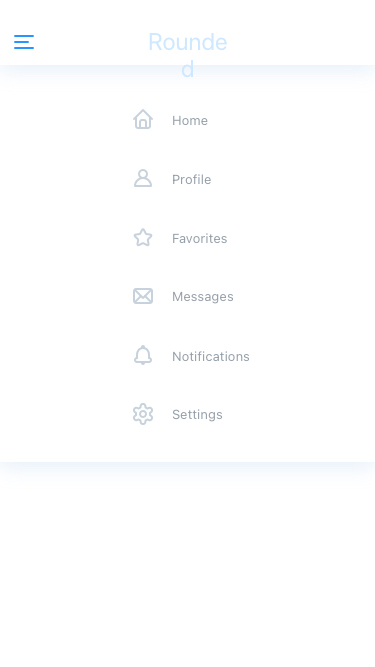
Text in this UI design:
Settings
Notifications
Messages
Favorites
Profile
Home
Rounded